Interaction volume radius: 5 \u00c5
Interaction volume height: 20 \u00c5
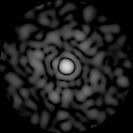
Disorder parameter: 0.8433